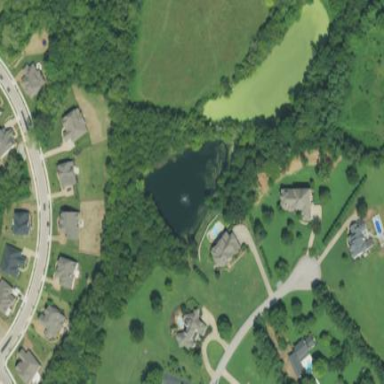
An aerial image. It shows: Pond with natural water.